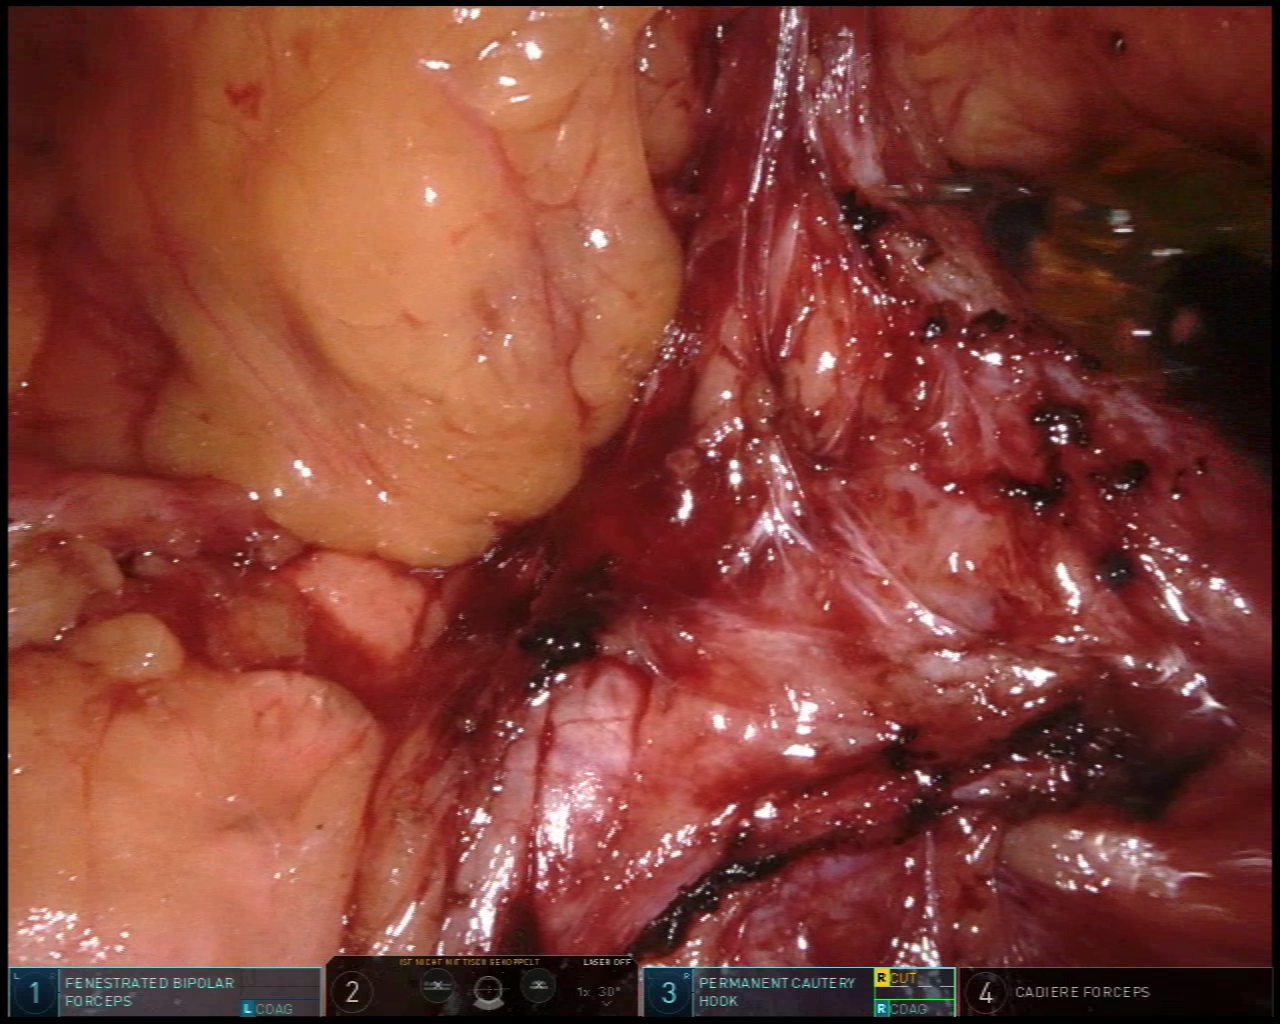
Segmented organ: pancreas
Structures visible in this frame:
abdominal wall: no
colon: no
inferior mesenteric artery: no
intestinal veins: no
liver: no
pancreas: yes
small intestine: no
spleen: no
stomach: no
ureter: no
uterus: no
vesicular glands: no